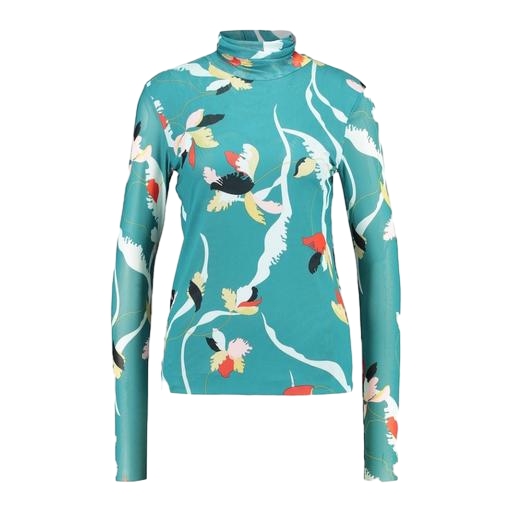
multicolor vero moda rust high neck blouse, multicolor long-sleeved floral-print top, multicolor floral-print t-shirt only macy, white background